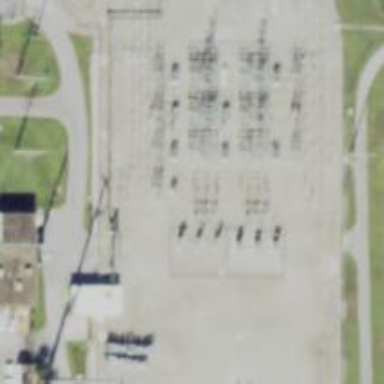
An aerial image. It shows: Switch for power supply.